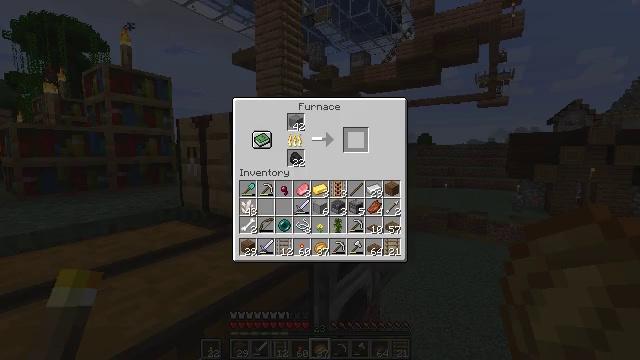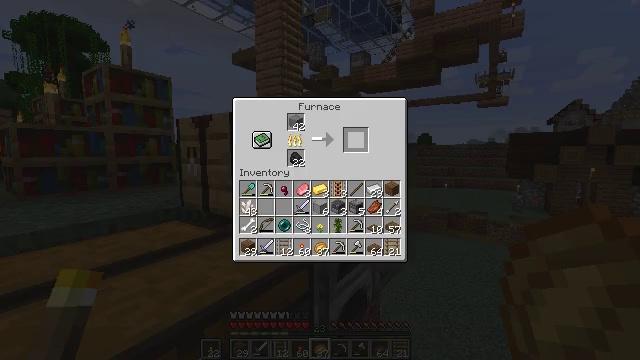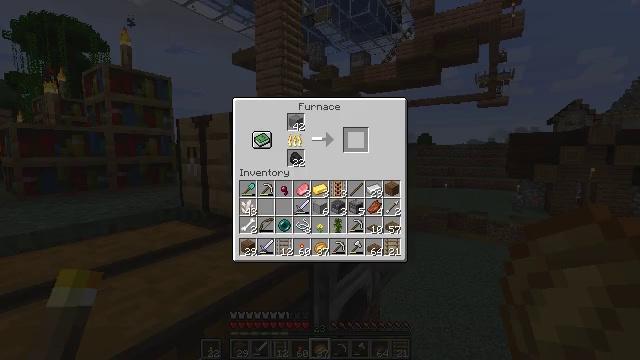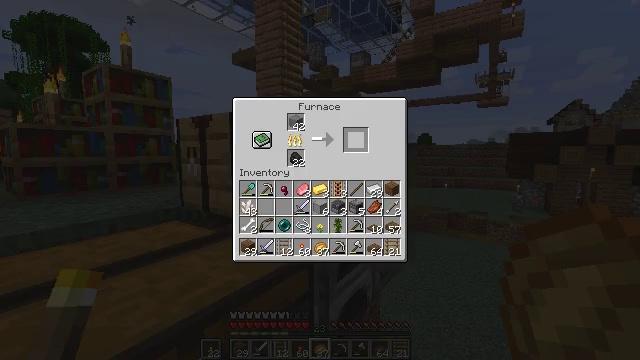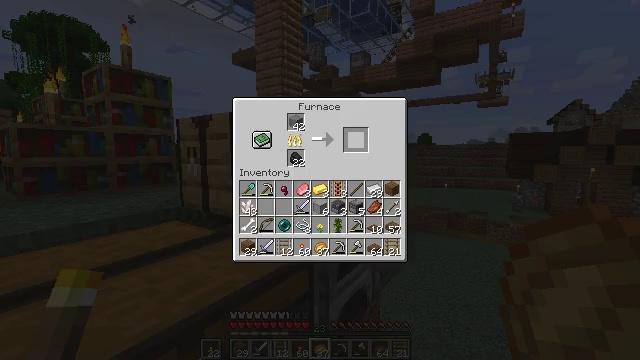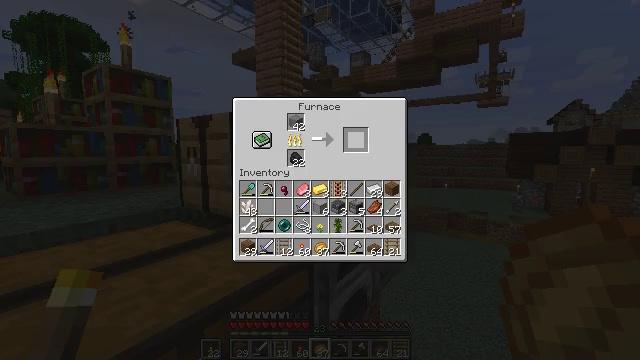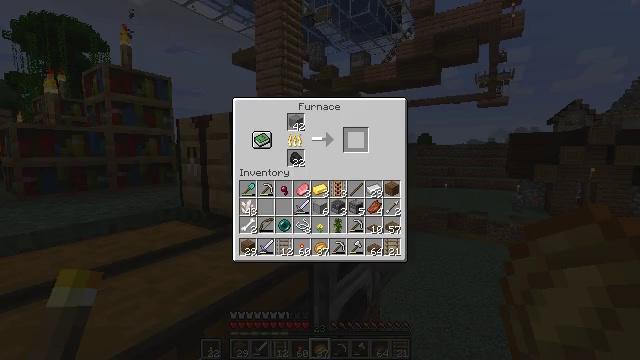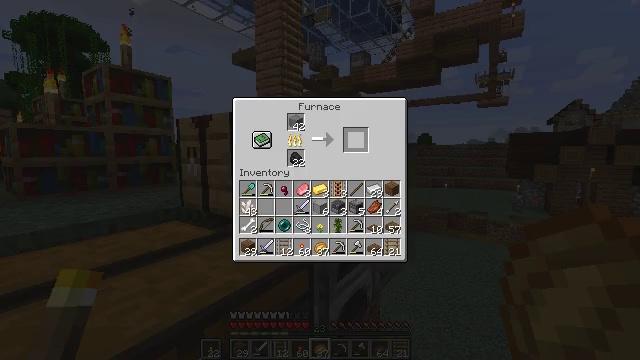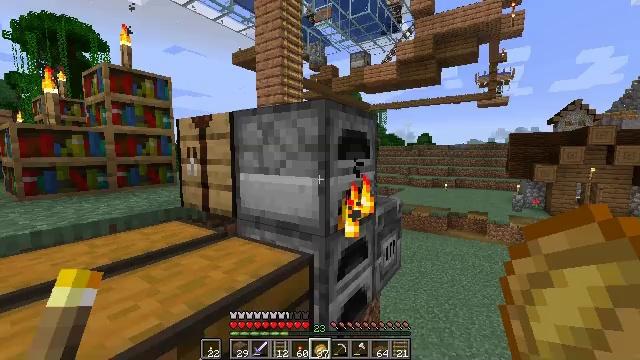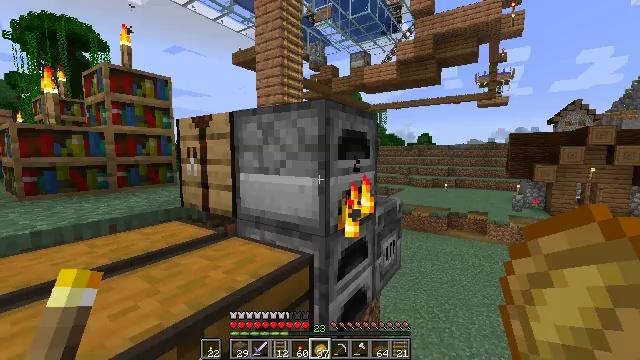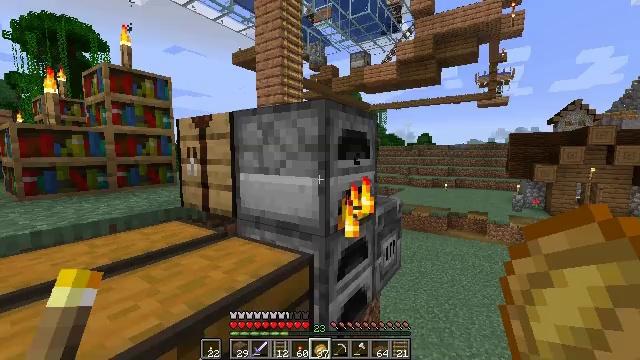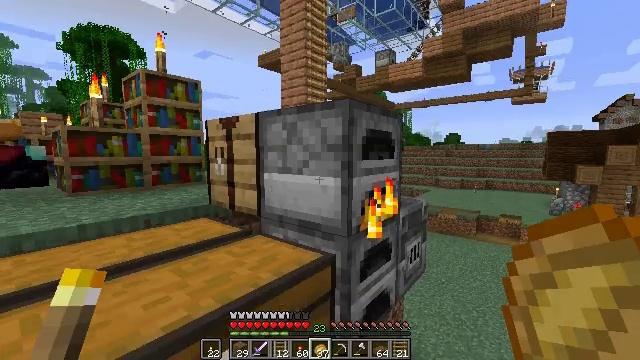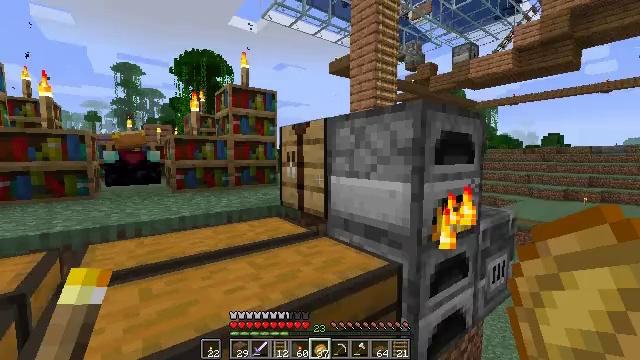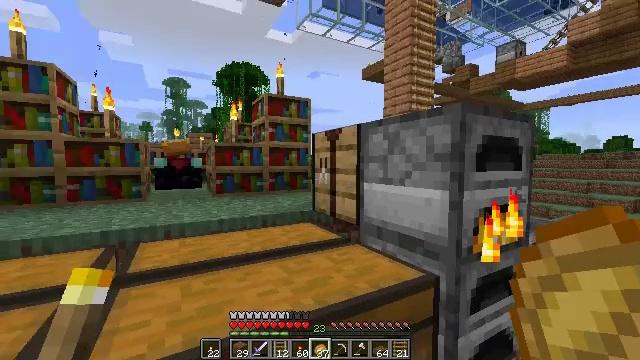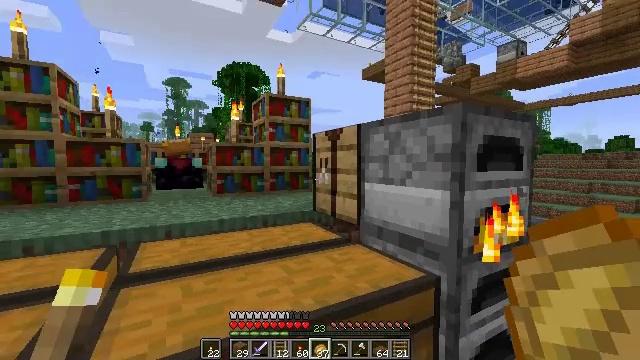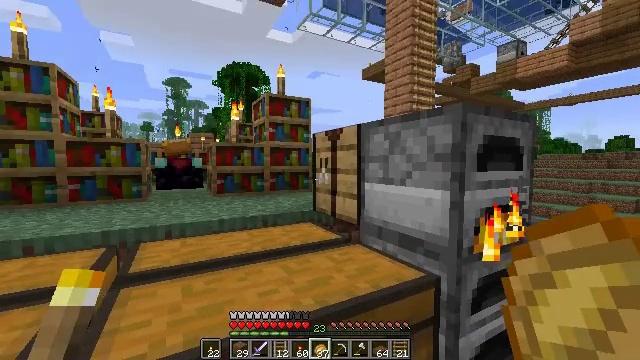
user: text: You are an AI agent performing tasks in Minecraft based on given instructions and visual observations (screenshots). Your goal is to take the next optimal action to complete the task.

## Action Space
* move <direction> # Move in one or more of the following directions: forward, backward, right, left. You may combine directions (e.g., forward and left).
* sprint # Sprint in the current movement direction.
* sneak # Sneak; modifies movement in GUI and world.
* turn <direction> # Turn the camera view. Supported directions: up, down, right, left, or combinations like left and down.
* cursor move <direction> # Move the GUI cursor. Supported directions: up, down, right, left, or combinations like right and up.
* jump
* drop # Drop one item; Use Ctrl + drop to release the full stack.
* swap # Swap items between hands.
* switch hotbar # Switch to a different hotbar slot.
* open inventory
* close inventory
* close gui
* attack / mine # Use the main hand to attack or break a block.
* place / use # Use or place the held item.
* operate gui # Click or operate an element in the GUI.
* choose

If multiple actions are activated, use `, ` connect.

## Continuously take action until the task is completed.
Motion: motion action
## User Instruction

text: Create a blast furnace using the required materials.
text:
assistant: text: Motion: sneak, open gui
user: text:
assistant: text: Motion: no_op
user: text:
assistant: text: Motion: no_op
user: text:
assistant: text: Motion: no_op
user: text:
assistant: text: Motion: no_op
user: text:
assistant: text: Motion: no_op
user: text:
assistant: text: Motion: no_op
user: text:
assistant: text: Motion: no_op
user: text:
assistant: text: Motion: close gui
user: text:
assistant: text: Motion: no_op
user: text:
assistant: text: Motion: turn left
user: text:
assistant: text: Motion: turn left
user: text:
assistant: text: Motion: turn left and up
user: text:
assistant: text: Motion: no_op
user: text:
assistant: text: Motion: no_op
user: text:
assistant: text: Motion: no_op
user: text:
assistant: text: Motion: no_op
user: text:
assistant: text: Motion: no_op
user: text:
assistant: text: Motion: no_op
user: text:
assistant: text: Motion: no_op
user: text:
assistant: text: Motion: use / place
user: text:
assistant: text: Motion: use / place
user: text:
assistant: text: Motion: use / place
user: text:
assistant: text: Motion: no_op
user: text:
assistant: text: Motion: no_op
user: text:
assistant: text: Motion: open gui
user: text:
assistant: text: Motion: no_op
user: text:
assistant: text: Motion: cursor move left and up
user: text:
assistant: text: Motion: cursor move left and up
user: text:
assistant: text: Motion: cursor move left and up